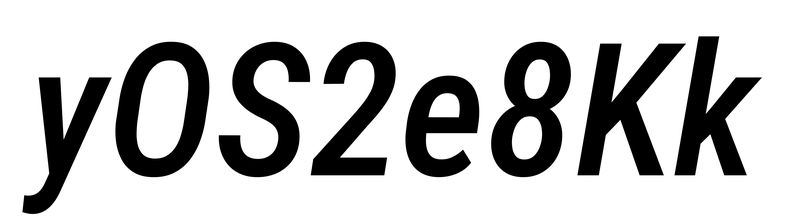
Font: Roboto-Italic_Condensed_Medium_Italic